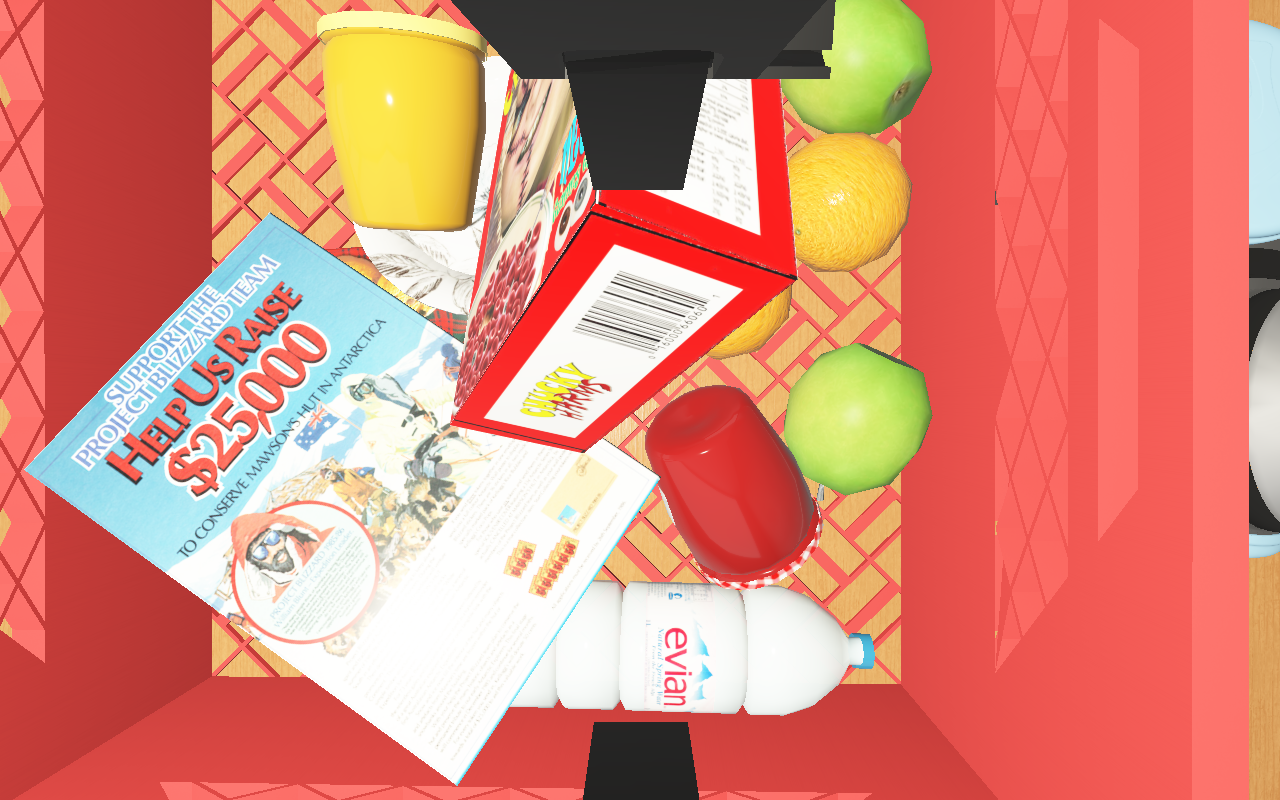
Objects in the scene:
carafe
water bottle
apple
apple
orange
spoon
glass
wineglass
jam jar
cereal box
cereal box